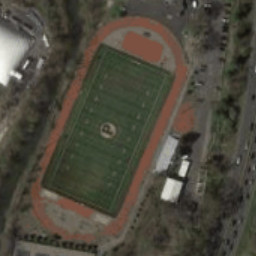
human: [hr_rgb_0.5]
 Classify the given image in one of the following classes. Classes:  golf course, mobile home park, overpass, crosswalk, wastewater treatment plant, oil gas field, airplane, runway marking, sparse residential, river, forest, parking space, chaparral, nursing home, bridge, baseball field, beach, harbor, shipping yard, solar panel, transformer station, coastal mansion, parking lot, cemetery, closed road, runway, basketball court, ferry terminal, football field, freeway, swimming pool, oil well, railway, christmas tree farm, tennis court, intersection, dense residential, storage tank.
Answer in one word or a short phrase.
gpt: football field